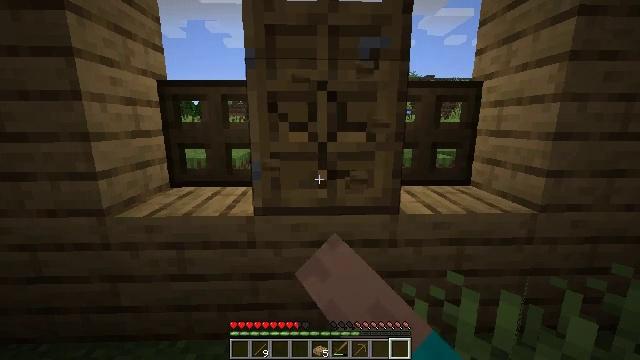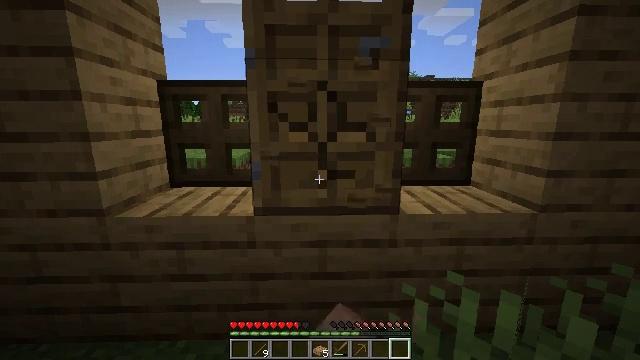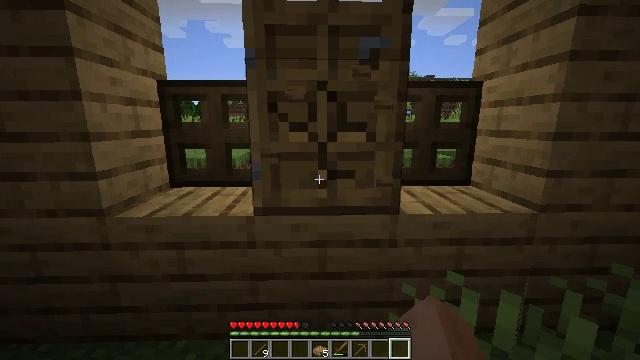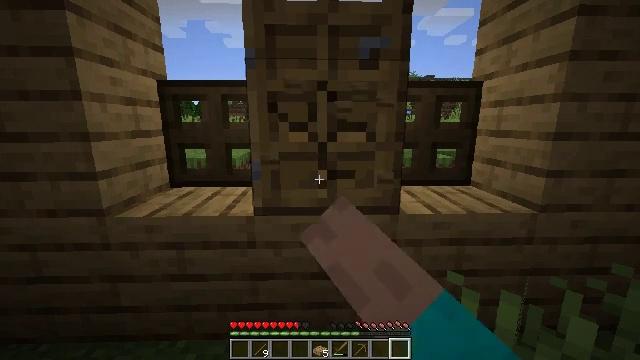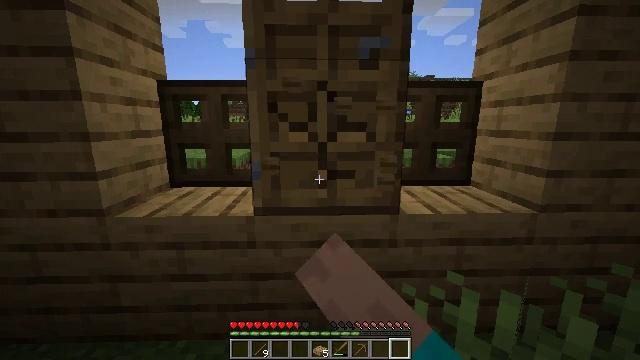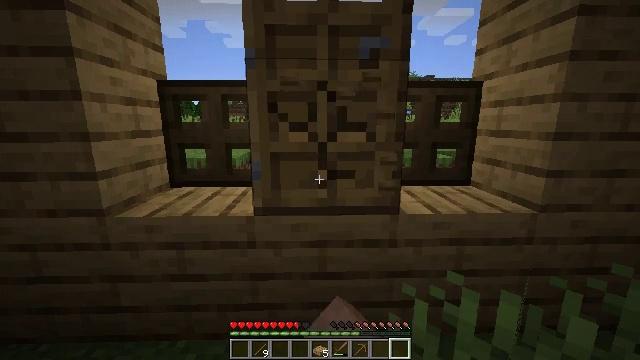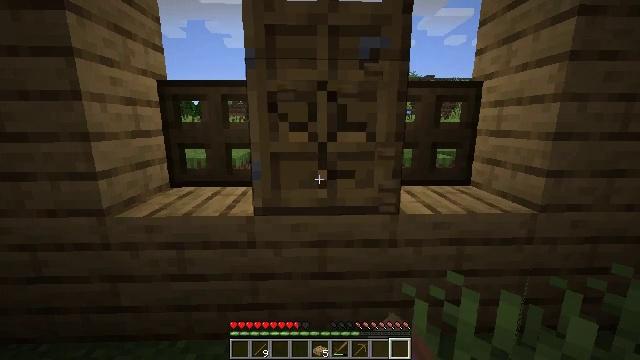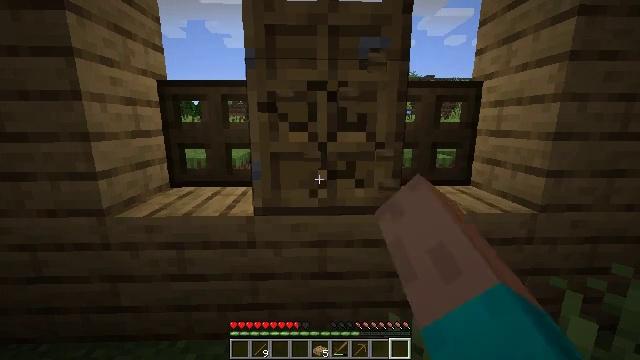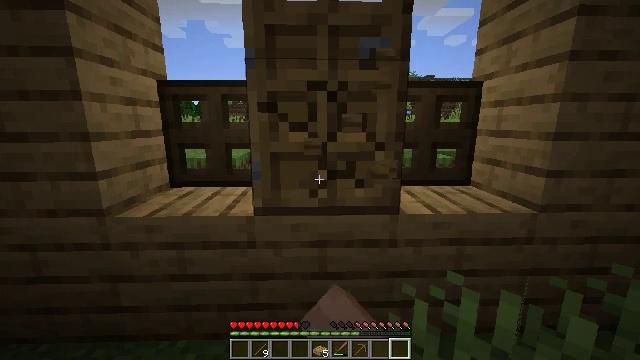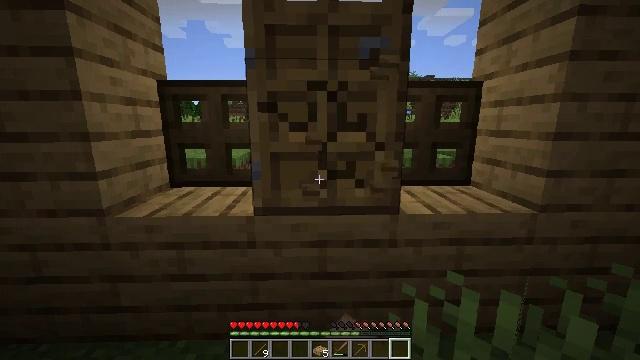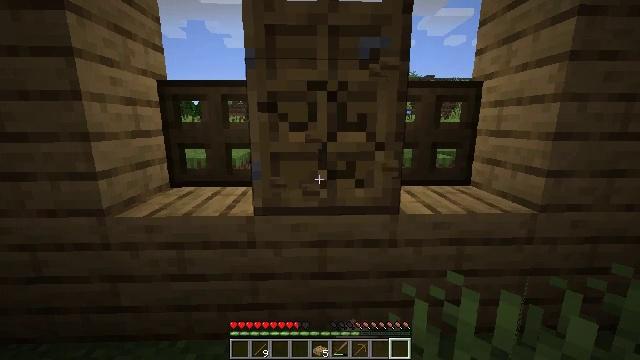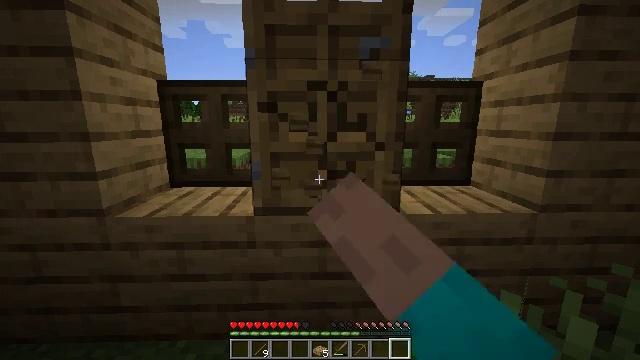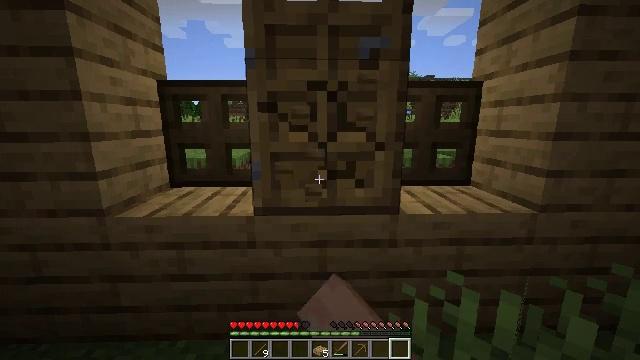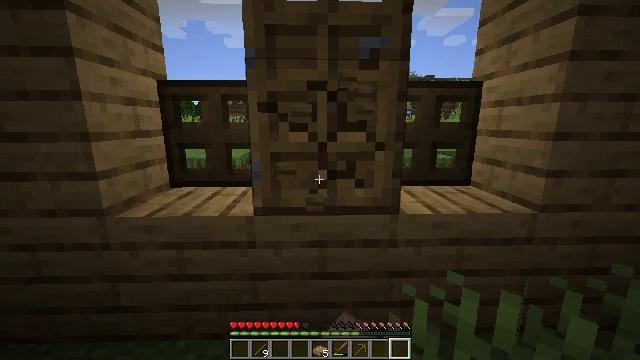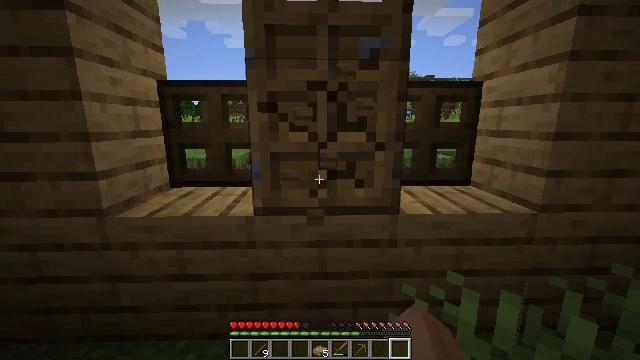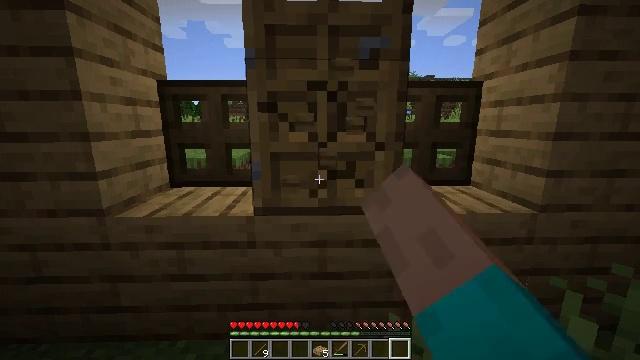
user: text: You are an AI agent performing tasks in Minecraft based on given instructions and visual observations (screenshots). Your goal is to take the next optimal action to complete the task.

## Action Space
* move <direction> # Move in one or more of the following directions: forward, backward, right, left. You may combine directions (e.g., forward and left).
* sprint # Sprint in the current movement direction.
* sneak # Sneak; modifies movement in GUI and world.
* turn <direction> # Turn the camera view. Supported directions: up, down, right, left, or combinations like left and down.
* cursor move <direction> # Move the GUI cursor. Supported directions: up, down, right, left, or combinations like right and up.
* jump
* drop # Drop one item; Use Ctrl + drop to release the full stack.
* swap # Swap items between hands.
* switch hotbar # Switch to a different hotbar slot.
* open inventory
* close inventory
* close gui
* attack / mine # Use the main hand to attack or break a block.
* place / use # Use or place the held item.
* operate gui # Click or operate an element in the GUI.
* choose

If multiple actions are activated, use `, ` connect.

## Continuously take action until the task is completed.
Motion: motion action
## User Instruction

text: Break the oak door to remove it.
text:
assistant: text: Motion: attack / mine
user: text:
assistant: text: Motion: attack / mine
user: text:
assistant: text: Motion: attack / mine
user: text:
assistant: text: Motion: attack / mine
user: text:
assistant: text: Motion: attack / mine
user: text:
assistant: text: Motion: attack / mine
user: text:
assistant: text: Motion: attack / mine
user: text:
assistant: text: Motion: attack / mine
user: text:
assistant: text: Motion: attack / mine
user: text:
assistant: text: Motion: attack / mine
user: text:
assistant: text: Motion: attack / mine
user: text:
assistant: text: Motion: attack / mine
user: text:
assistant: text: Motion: attack / mine
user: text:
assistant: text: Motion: attack / mine
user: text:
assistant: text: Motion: attack / mine
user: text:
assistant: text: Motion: attack / mine
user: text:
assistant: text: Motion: attack / mine
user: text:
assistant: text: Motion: attack / mine
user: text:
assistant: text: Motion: attack / mine
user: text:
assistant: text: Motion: attack / mine
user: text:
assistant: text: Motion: attack / mine
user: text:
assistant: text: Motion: attack / mine
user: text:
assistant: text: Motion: attack / mine
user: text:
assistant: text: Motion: attack / mine
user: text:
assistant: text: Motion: attack / mine
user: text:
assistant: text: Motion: attack / mine
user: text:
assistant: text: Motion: attack / mine
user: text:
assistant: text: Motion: attack / mine
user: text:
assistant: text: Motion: attack / mine
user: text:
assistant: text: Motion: attack / mine